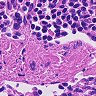
Metastatic tissue present: no